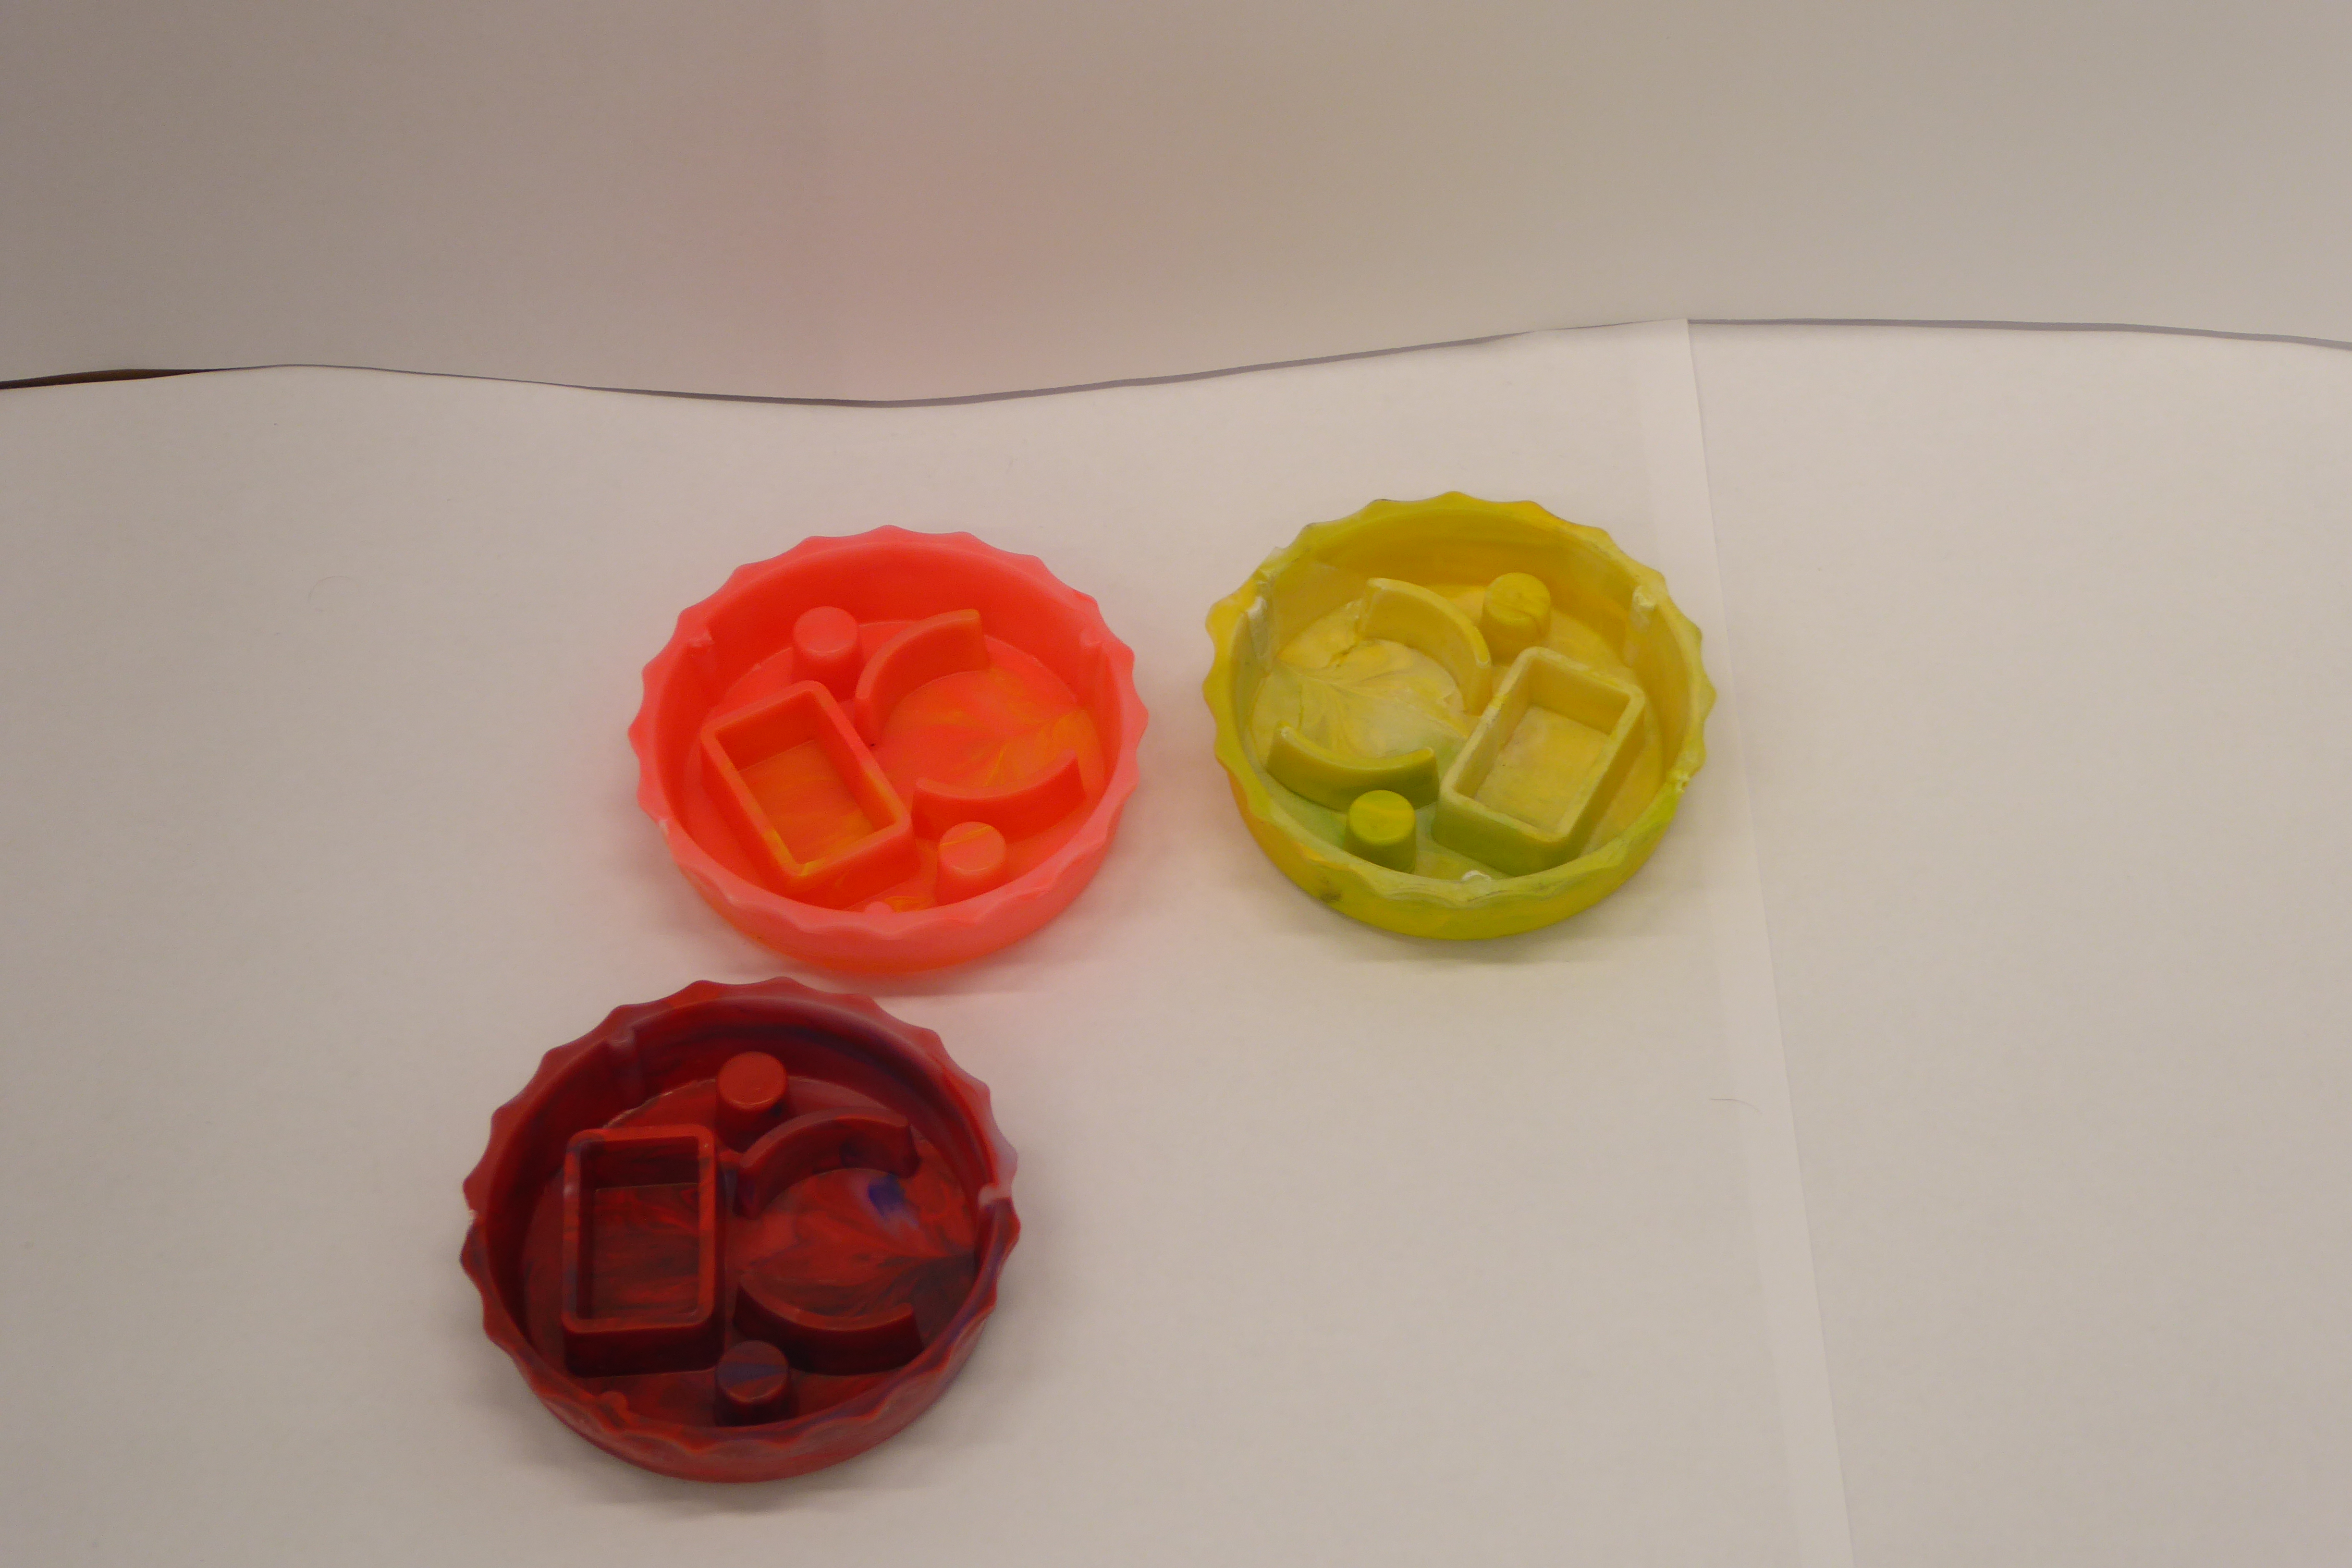
Label: Bottle Opener - Cover